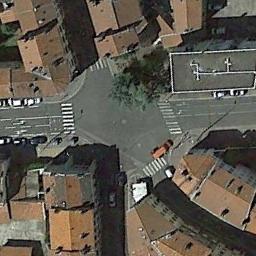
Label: intersection